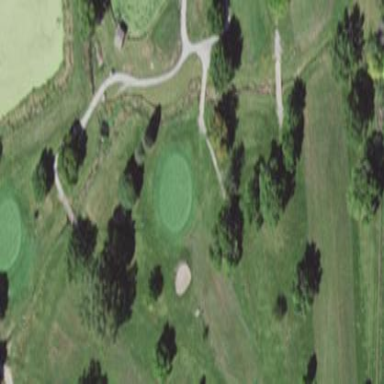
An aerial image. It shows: Scenic view of water hazard on golf course. The natural water feature adds beauty to the landscape.